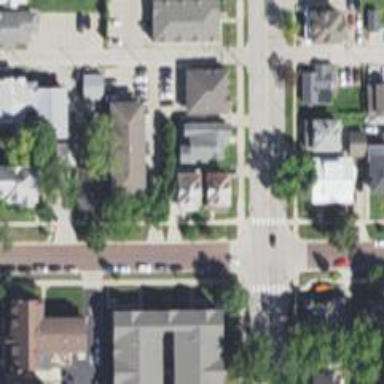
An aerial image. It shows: Alley classified as service road.